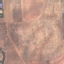
Label: PermanentCrop